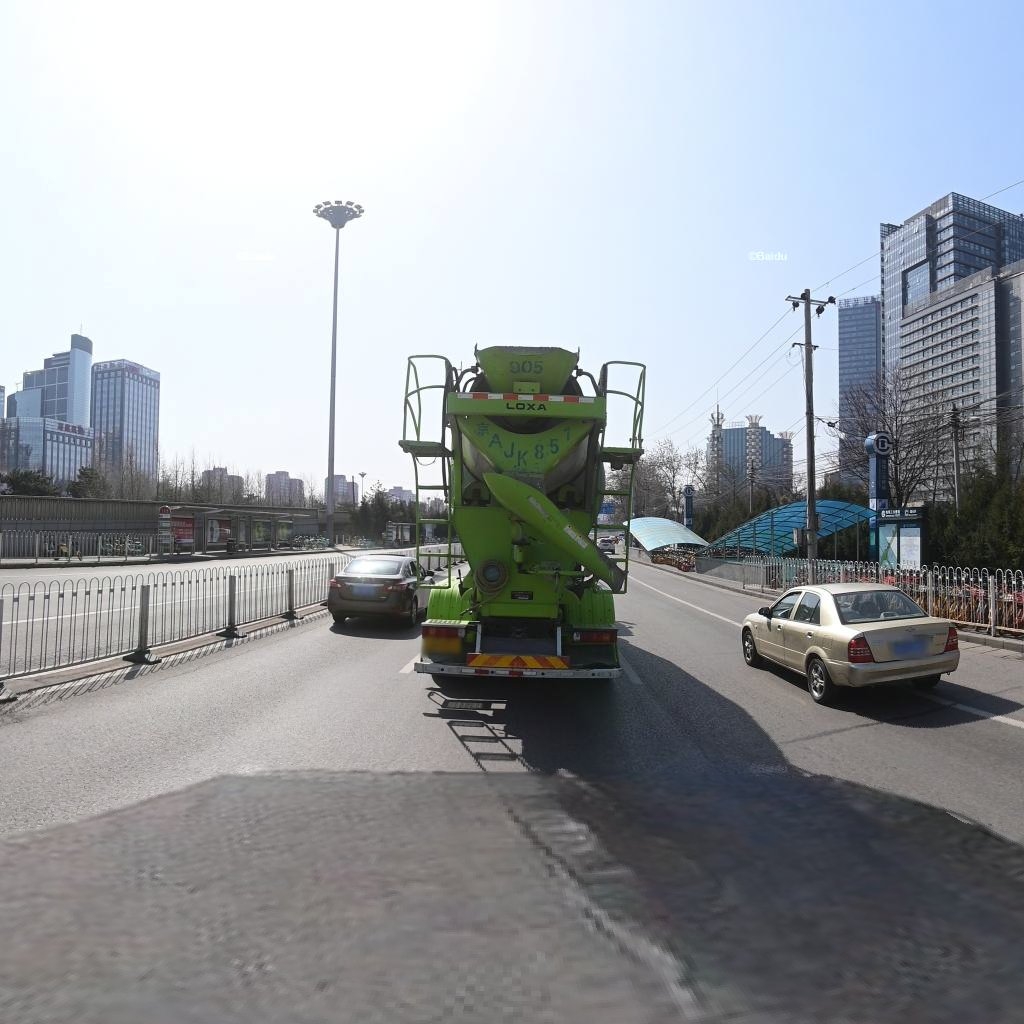
Region: Chaoyang
Road damage annotations: transverse patch